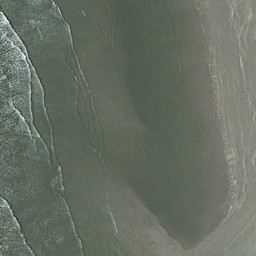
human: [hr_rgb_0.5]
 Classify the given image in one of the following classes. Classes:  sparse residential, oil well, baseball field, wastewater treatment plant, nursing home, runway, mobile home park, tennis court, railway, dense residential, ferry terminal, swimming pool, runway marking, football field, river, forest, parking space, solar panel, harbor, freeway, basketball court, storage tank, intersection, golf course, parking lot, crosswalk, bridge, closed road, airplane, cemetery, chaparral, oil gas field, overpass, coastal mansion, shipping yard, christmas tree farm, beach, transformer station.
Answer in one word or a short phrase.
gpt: beach